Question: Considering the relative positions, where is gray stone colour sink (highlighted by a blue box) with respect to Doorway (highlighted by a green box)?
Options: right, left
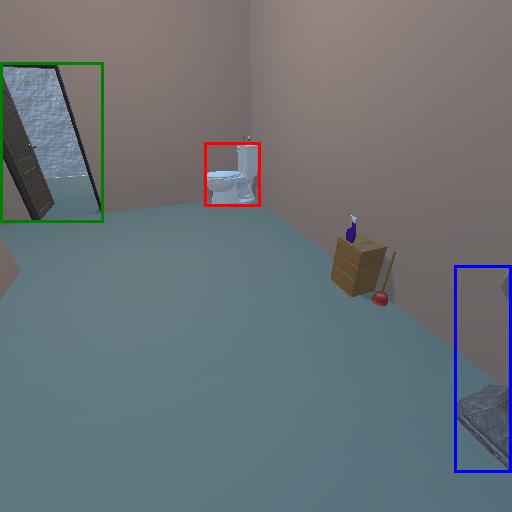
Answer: right